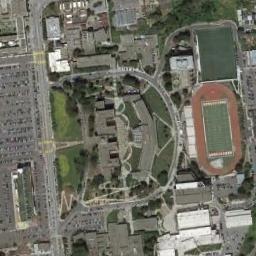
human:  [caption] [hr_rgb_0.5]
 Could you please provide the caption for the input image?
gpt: The ground track field is on a block and a other sports area is next to the ground track field .

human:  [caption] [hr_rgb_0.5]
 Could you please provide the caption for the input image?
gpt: There are many buildings next to the ground track field .

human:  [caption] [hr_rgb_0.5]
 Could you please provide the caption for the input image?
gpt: Oval track and field are next to the lawn and there are many buildings and parking lots nearby .

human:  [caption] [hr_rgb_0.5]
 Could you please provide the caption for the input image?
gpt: There is a track with a red track on the right .

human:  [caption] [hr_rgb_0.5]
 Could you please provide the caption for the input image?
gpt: There are many gray buildings beside the ground track field .